Field crop: maize
Growth stage: 2
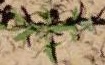
Species: atriplex